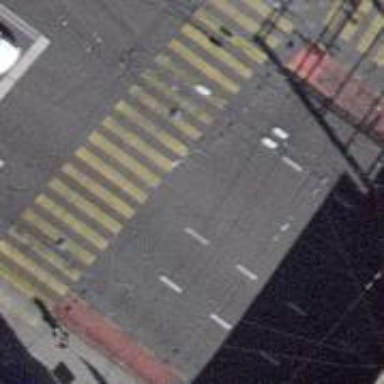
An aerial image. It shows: Marked asphalt footway with crossing markings.